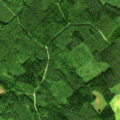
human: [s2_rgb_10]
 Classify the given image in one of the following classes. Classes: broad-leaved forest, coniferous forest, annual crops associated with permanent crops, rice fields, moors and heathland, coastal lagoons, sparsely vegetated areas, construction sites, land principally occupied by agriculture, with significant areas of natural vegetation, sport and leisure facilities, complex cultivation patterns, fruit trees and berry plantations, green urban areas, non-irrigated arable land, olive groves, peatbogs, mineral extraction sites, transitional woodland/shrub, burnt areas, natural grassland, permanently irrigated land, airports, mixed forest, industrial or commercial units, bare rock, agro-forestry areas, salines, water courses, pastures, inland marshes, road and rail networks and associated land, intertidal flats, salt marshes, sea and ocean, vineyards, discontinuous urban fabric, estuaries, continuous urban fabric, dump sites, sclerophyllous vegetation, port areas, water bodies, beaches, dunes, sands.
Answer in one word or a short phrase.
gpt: non-irrigated arable land, coniferous forest, mixed forest